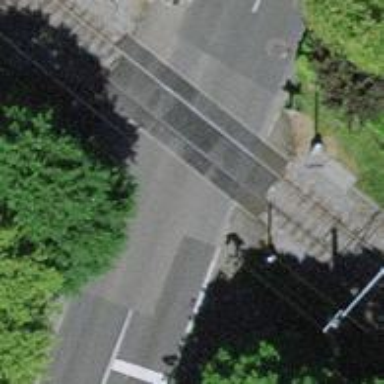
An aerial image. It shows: Level crossing with double half barrier.